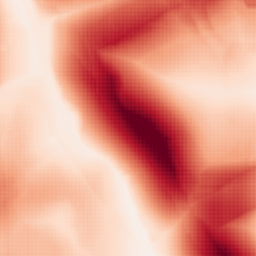
Category: morphological
Decomposition family: morphological_square
Decomposition parameters: operation: gradient
size: 50
Upsampling method: sinc_blackman
Upsampling parameters: scale: 2
kernel_size: 4
Upsampling scale: 2